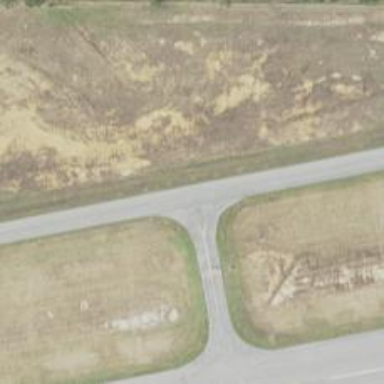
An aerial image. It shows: Image of taxiway at airport.